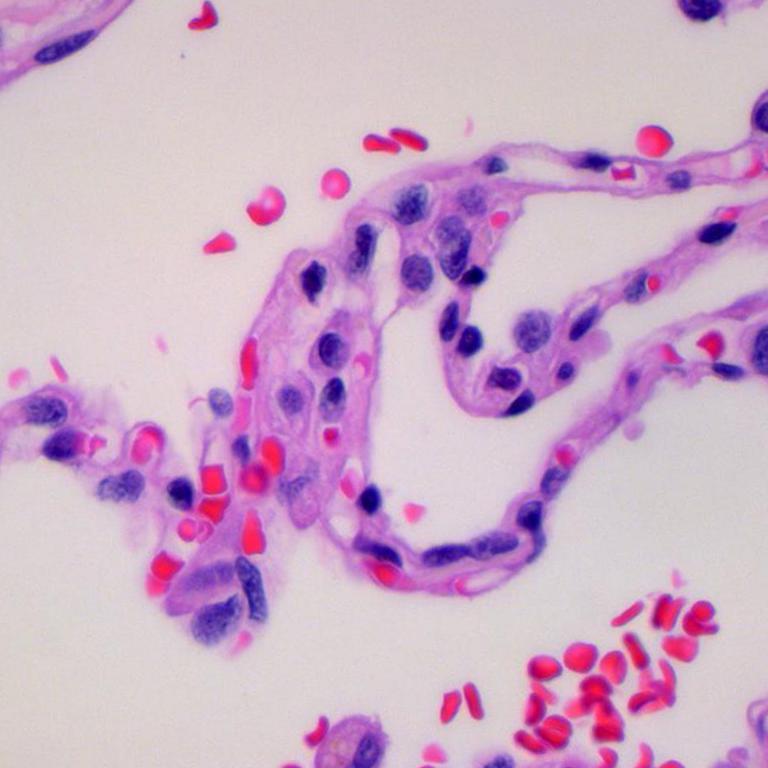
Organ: lung
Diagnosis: benign